Question: This is my sheet

As you can see row 2 and 6 are empty because I manually deleted some products. My question is how to programmatically delete those empty rows and be replaced with the other product-filled rows?
'''
var ss = SpreadsheetApp.openById("my spreadsheet id");
var sheet = ss.getSheets()[0];
var data = sheet.getDataRange().getValues();
'''
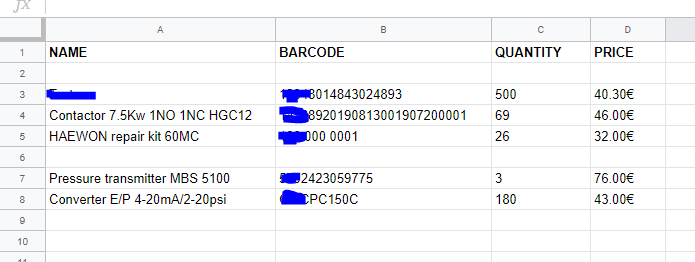
Answer: Delete All Empty Rows
'''
function deleteEmpties() {
//I would typically prefer SpreadsheetApp.getActive() but I used this because thats what you function contained
const ss=SpreadsheetApp.openById("my spreadsheet id");
//I would typical prefer using getSheetByName() but I used this because thats what your function contained
const sh=ss.getSheets()[0];
const shsr=2;//data start row
const vs=sh.getRange(shsr,1,sh.getLastRow()-shsr+1,sh.getLastColumn()).getValues();
let d=0;//delete counter
vs.forEach(function(r,i){
//deletes row if row is completely empty
if(r.join('').length==0) {
sh.deleteRow(i+shsr-d++)//increment delete counter on each delete because the rows are leaving the spreadsheet but not the data array
}
});
}
'''